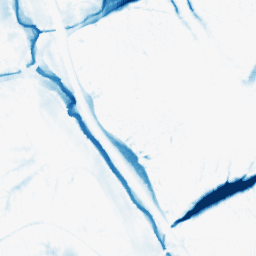
Category: morphological
Decomposition family: morphological_ellipse
Decomposition parameters: operation: closing
width: 30
height: 30
Upsampling method: fft_zeropad
Upsampling parameters: scale: 4
Upsampling scale: 4